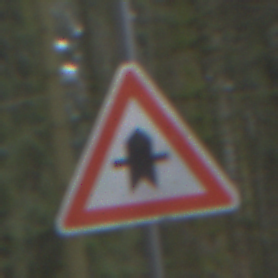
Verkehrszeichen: Vorfahrt
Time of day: Midday
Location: Outdoor (Nature)
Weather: Overcast
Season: NotSpecified
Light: Natural